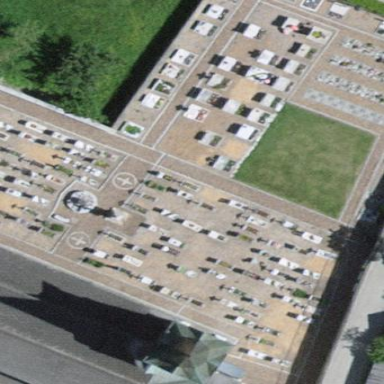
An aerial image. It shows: Cemetery.